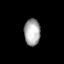
Tissue: lung
Cell type: Epithelial cells
Senescence score: 0.2004
Nuclear area (px): 420
Mean DAPI intensity: 170.743